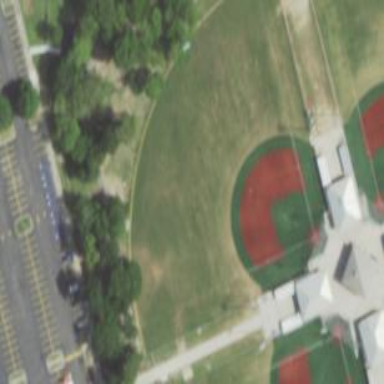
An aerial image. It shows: Baseball pitch for leisure land.